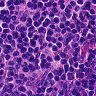
Metastatic tissue present: no